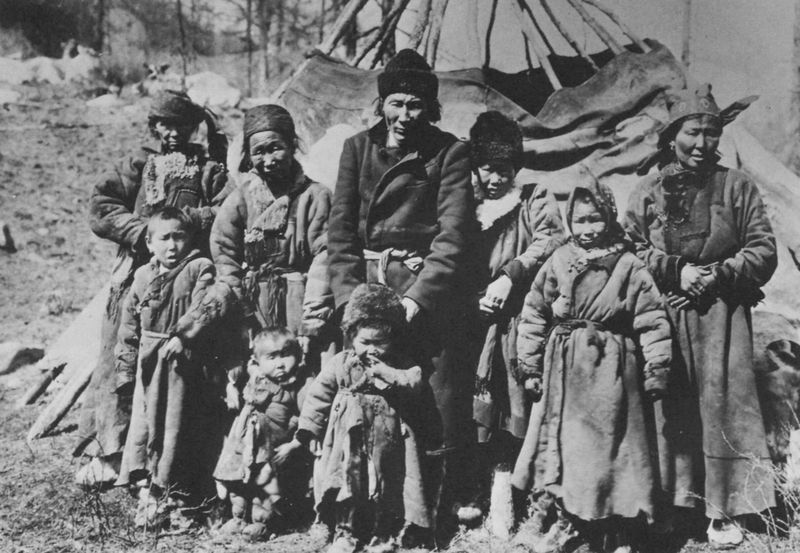
Titel: Eine Familie
Künstler: Russischer Photograph
Standort: Hamburg
Institution: Hamburgisches Museum für Völkerkunde
Schlagwörter: gruppe, mann, schatten, frauen, menschen, mädchen, frau, grau, hut, hüte, licht, schwarz, weiss, gras, gürtel, haus, mütze, mützen, arm, pelz, stehen, bildnis, erde, kalt, natur, sonne, boden, mantel, stoff, familie, kind, mutter, vater, wald, kinder, schuhe, jungen, russland, warm, baby, amerika, wohnung, kopftuch, junge, foto, fotografie, photographie, gestänge, stangen, asien, schwarz-weiss, mäntel, photo, tracht, leder, sonnenschein, fellmütze, pelzmütze, armut, grossmutter, zelt, grossfamilie, behausung, völkerkunde, indianer, plane, tippi, mongolei, mongolen, jurte, asiaten, antur, mongole, indianerzelt, nomade, nomaden, familienfoto, eskimos, inuit, volkskunde, pelzmäntel, häute, ledermäntel, nomadenfamilie, nomadenzelt, tierhäute, wigwam, winterkleidung, zeltwald